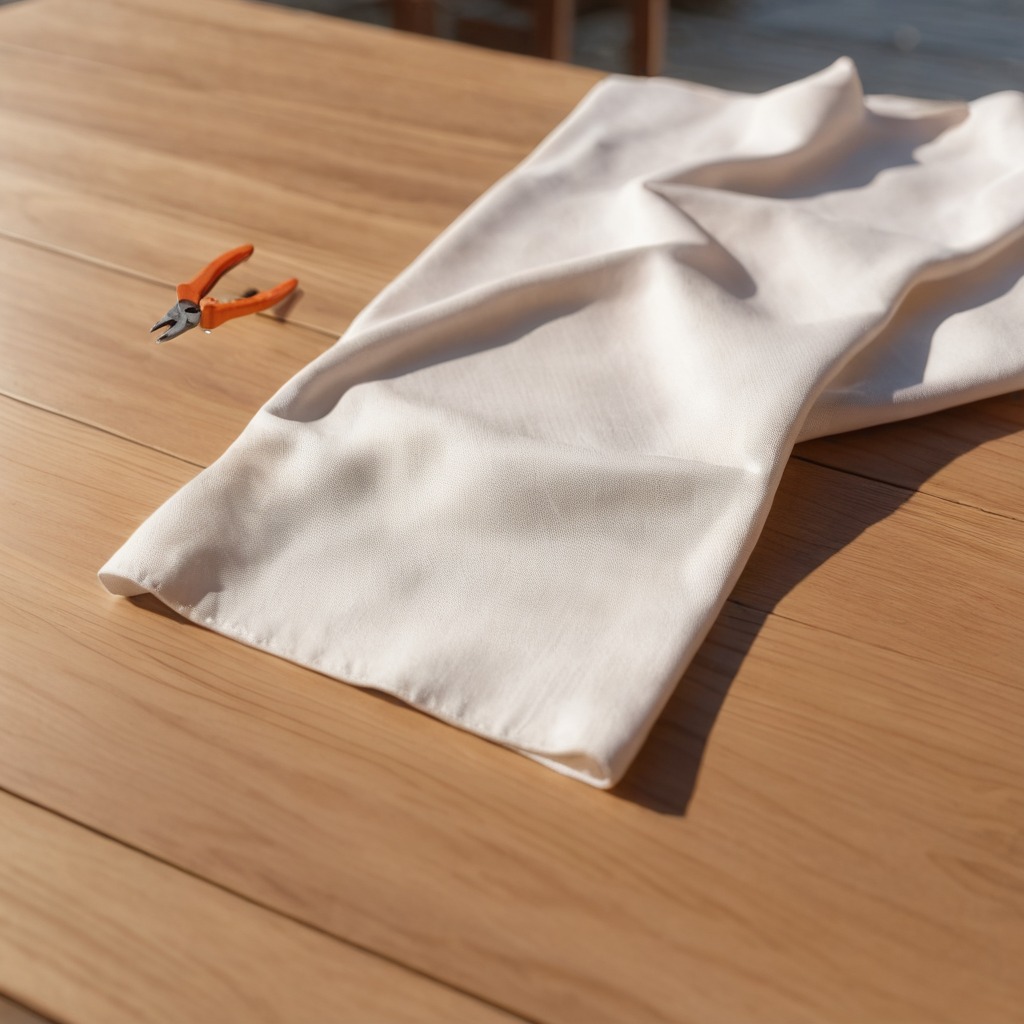
A plier is lying on the wooden table.